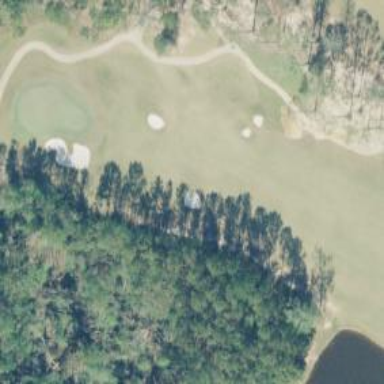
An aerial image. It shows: View of golf hole.